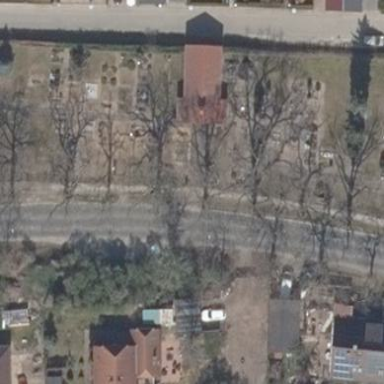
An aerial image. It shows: Graveyard.